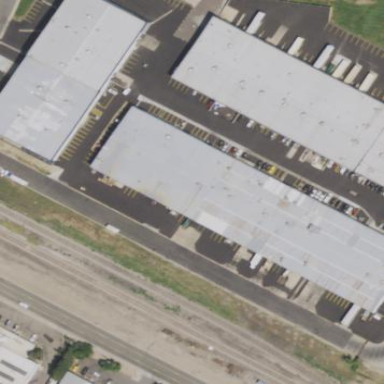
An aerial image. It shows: Commercial building.